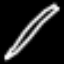
Label: pencil